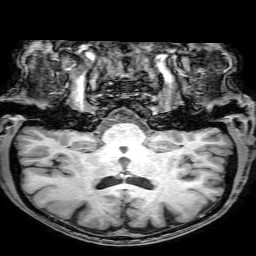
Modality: T1w
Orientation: sagittal
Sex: male
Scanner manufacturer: philips
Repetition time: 0.008216 s
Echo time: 0.00379 s